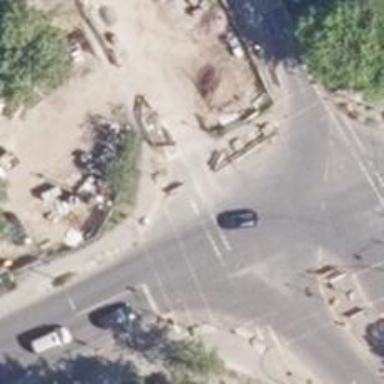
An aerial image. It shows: Secondary road with asphalt surface leading to roundabout.